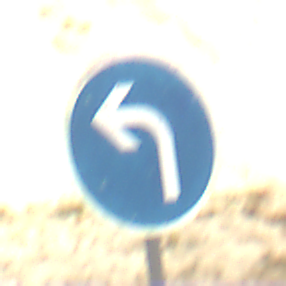
Verkehrszeichen: VorgeschriebeneFahrtrichtungLinks
Umgebung: Outdoor, Beach
Tageszeit: Midday
Wetter: PartlyCloudy
Licht: Natural
Jahreszeit: NotSpecified
Kontrast: HighContrast